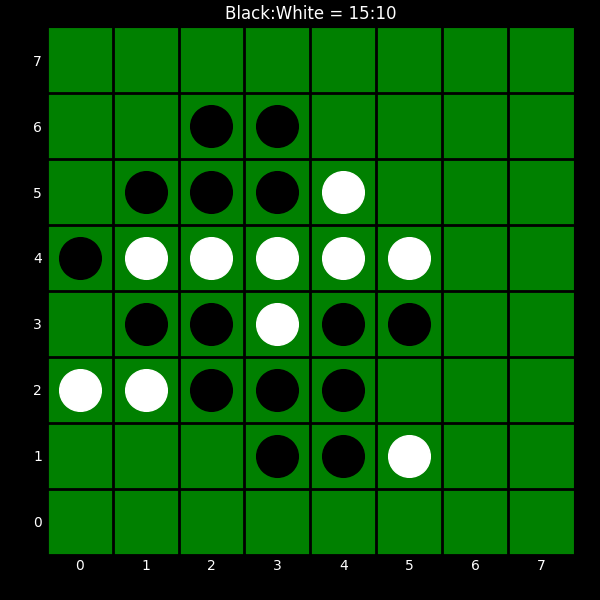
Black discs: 15
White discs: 10